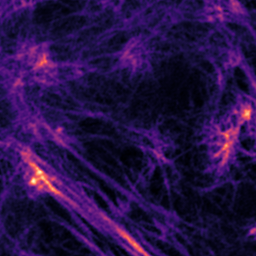
Label: Super-resolution F-actin image